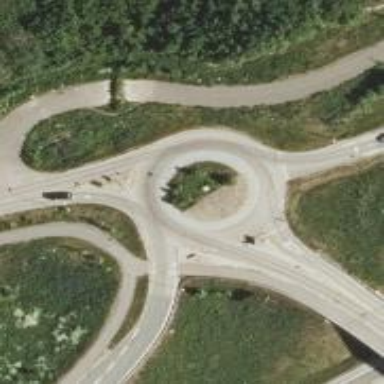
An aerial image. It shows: Tertiary road made of asphalt leading to roundabout junction.